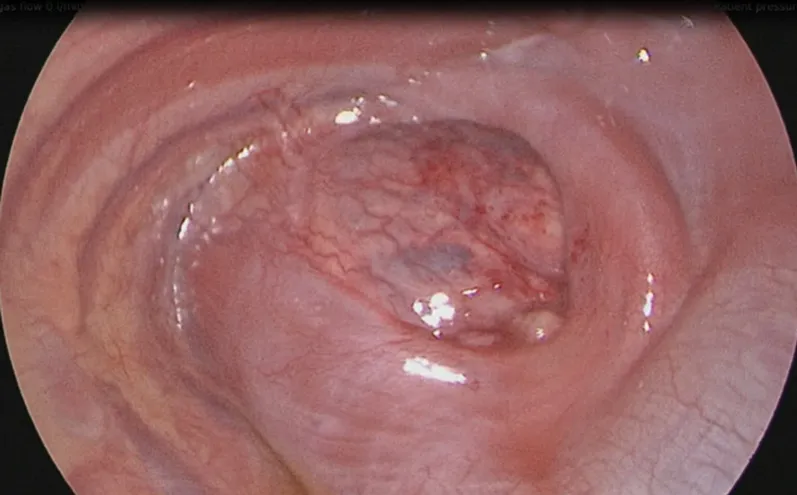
Posterolateral diaphragmatic defect.
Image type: endoscopy (airway_endoscopy)